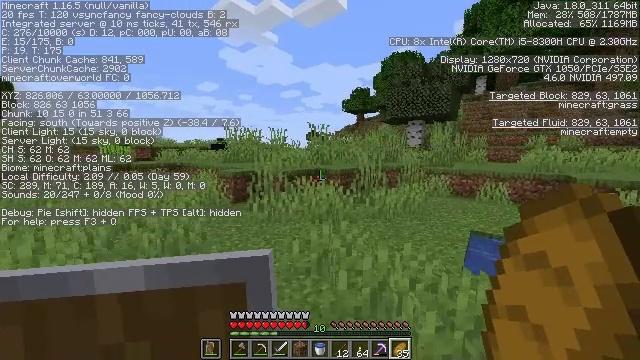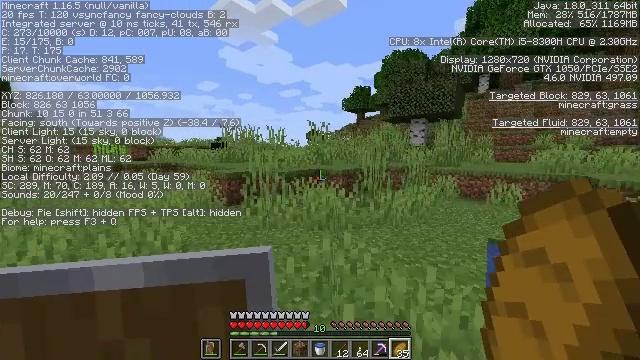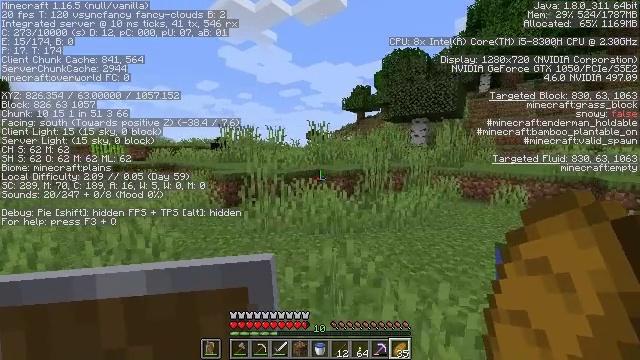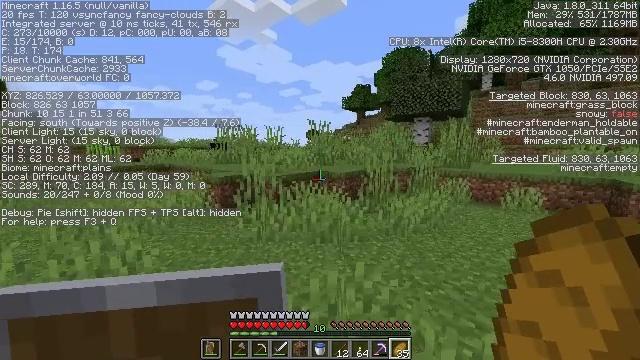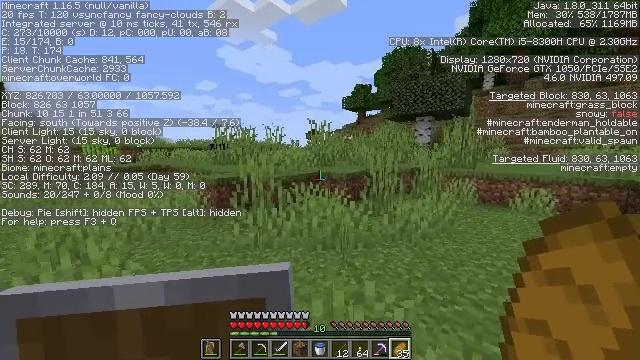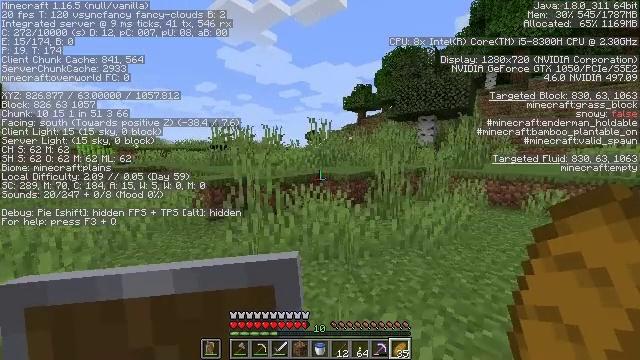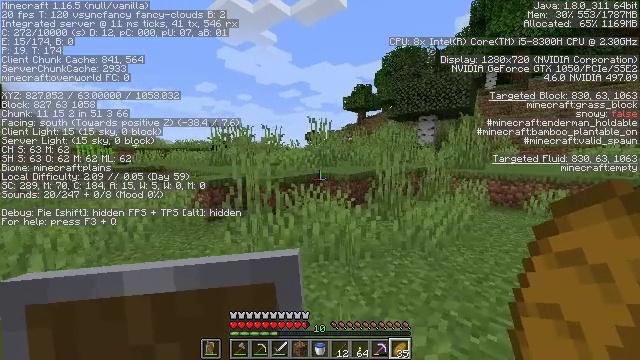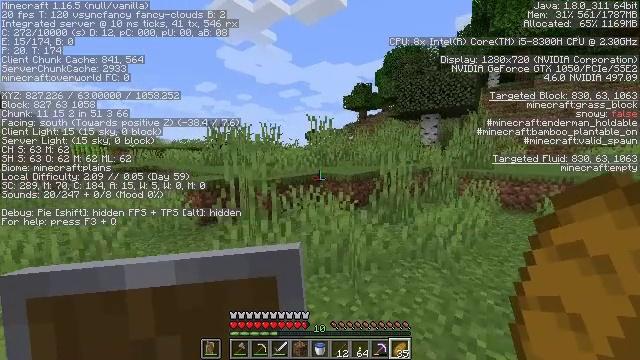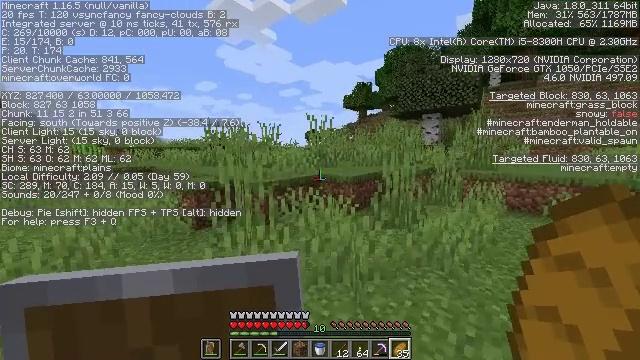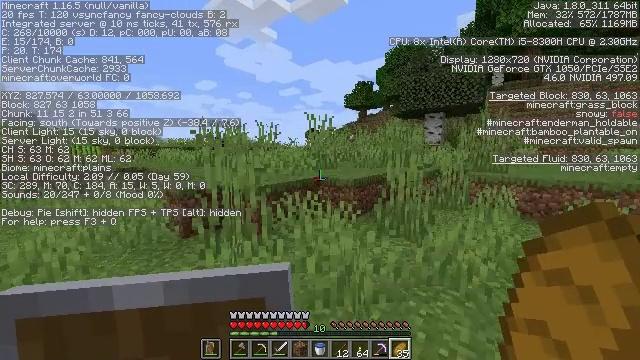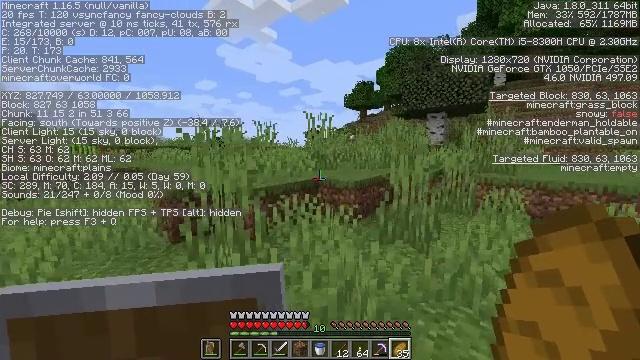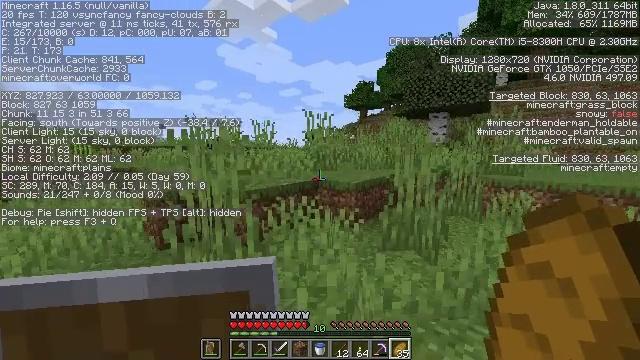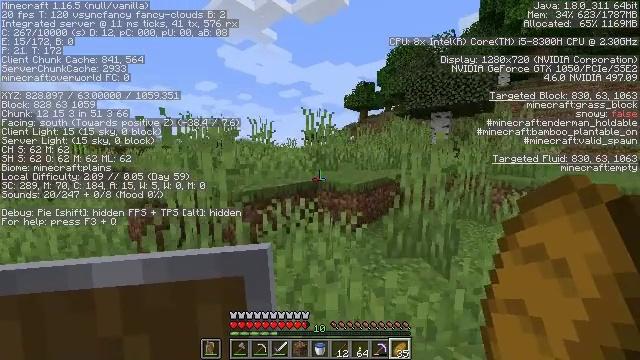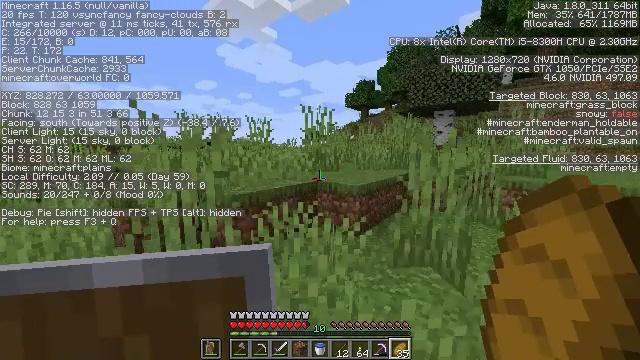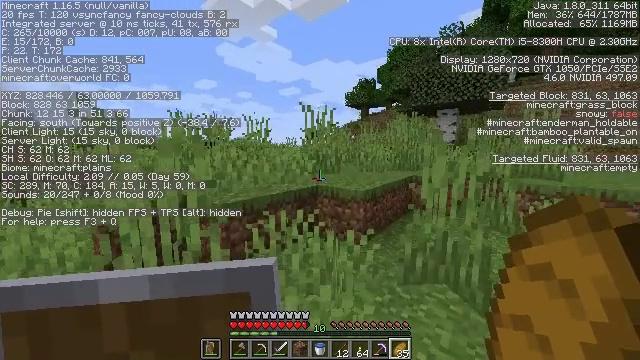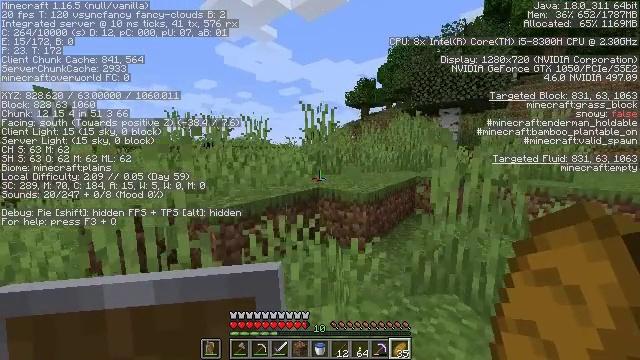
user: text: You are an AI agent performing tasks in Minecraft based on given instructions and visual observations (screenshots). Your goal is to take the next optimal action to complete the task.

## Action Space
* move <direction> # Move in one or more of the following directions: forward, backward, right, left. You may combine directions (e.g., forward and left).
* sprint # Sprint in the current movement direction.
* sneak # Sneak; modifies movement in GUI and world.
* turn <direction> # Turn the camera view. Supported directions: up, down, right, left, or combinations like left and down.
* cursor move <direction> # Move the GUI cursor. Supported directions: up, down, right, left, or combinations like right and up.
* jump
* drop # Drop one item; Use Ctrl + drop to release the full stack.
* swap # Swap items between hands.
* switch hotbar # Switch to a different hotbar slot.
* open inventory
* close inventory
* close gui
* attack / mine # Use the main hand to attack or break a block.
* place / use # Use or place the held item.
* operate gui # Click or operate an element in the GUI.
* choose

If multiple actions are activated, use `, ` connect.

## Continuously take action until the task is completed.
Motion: motion action
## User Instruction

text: Hunt animals.
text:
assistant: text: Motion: move forward, sprint
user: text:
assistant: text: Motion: move forward, sprint
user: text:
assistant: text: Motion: move forward, sprint
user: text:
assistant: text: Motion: move forward, sprint
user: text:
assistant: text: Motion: move forward, sprint
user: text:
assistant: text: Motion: move forward, sprint
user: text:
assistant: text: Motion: move forward, sprint
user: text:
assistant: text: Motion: move forward, sprint
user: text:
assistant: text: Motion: move forward
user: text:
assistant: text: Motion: move forward
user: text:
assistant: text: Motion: move forward
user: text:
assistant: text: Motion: move forward
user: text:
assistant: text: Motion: move forward
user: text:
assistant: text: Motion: move forward
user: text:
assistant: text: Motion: move forward
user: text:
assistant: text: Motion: move forward
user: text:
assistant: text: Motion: move forward
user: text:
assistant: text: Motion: move forward
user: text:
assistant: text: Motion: move forward
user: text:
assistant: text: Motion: move forward, sprint
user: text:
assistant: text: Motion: move forward, sprint
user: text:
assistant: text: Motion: move forward, sprint
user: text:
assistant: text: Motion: move forward, sprint, jump
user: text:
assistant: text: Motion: move forward, sprint, jump
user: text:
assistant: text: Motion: move forward, sprint, jump
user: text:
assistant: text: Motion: move forward, sprint, jump
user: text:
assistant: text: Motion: move forward, sprint
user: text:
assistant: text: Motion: move forward, sprint
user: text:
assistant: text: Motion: move forward, sprint
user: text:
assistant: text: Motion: move forward, sprint